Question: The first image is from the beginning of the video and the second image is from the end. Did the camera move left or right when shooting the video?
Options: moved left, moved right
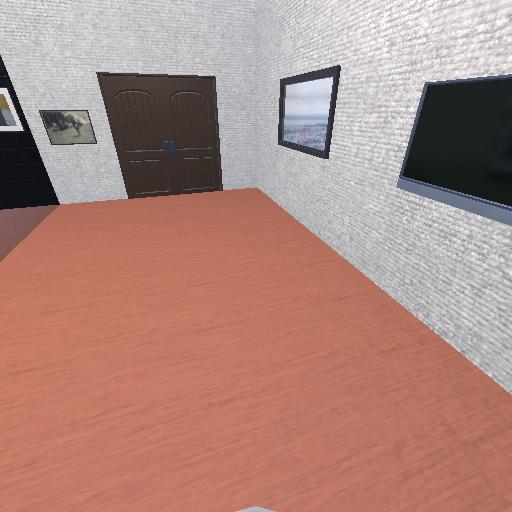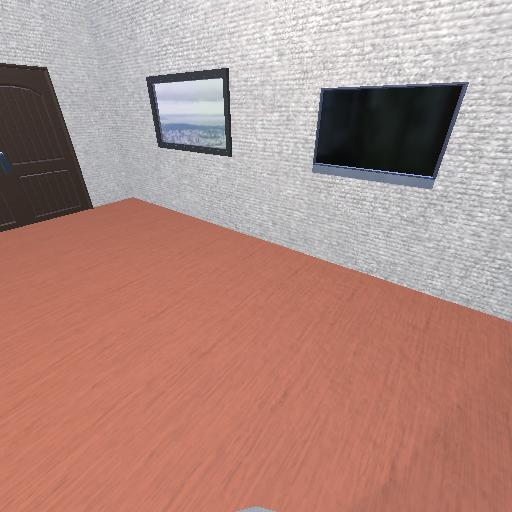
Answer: moved left